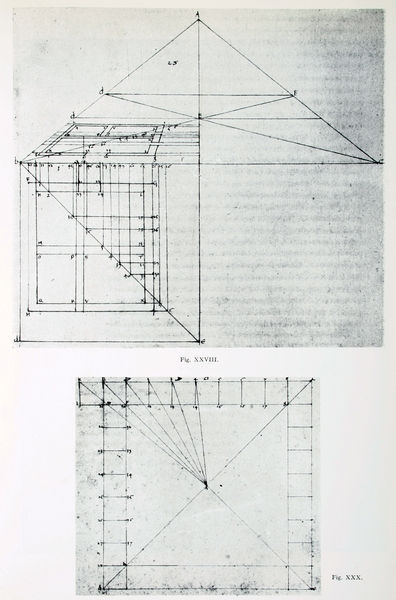
Titel: De Prospectiva Pingendi, Libro Primo, Fig. XXVIII - XXX
Künstler: Piero della Francesca
Standort: Reggio Emilia
Institution: Biblioteca Panizzi
Schlagwörter: feder, weiß, dreieck, grau, schwarz, skizze, zeichnung, dach, gebäude, haus, obst, architektur, figur, blatt, trauben, schrift, papier, perspektive, zwei, fläche, grafik, linien, figuren, zahlen, ziffern, gerade, striche, aufsicht, fotografie, punkte, buch, rechteck, strahlen, linie, linear, zentralperspektive, druck, schwarzweiss, seite, text, buchstaben, strich, beschriftung, literatur, entwurf, tinte, flecken, untertitel, geometrisch, zahl, fluchtpunkt, konstruktion, fleckig, plan, pyramide, nummerierung, entwurfszeichnung, dreiecke, dreieckig, geometrie, quadrat, viereck, geraden, abbildung, abbildungen, grundriss, aufriss, maßstab, zeichung, winkel, statik, berechnung, skala, dessin, toit, maße, bemassung, mathematik, maß, eckpunkte, einteilung, übersicht, messung, durchscheinend, abschnitte, abstand, architketur, technische zeichnung, traits, grafiken, abschnitt, schrifft, messen, manuskript, perspective, schaubild, mathe, vermessen, schnittpunkt, gleichseitig, maaße, projection, ausrechnen, arithmetik, figure, publikation, zwei zeichnungen, methe, 30, grunsdirr, striche#, margematik, entfurw, abchnitt, schaubilder, abb. 30, abbildung 30, mathématiques, calcul, mathématique, calculs